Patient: sex M, age 54
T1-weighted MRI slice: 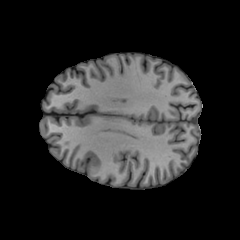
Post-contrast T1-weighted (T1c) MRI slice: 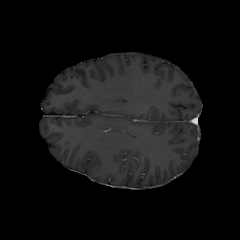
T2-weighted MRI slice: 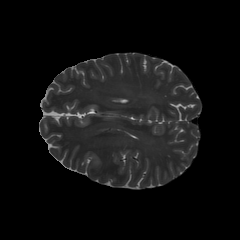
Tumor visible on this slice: no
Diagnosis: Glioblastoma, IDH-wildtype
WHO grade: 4